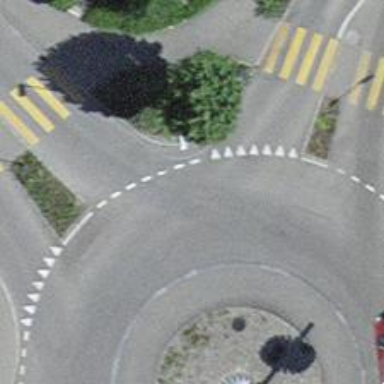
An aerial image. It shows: Roundabout at tertiary road junction.